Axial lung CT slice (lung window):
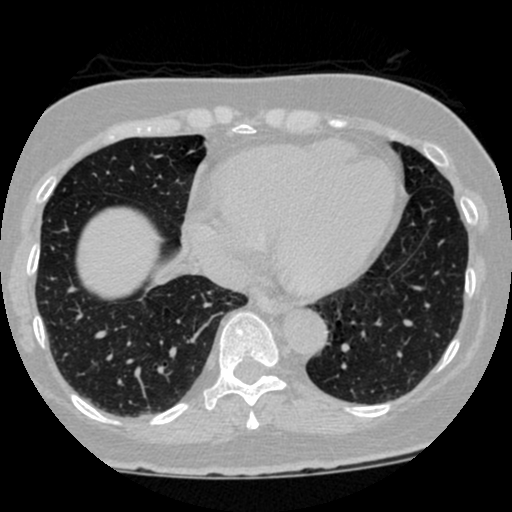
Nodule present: no